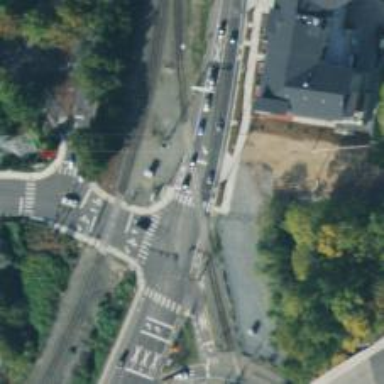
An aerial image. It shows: Level crossing with lights at railway intersection.